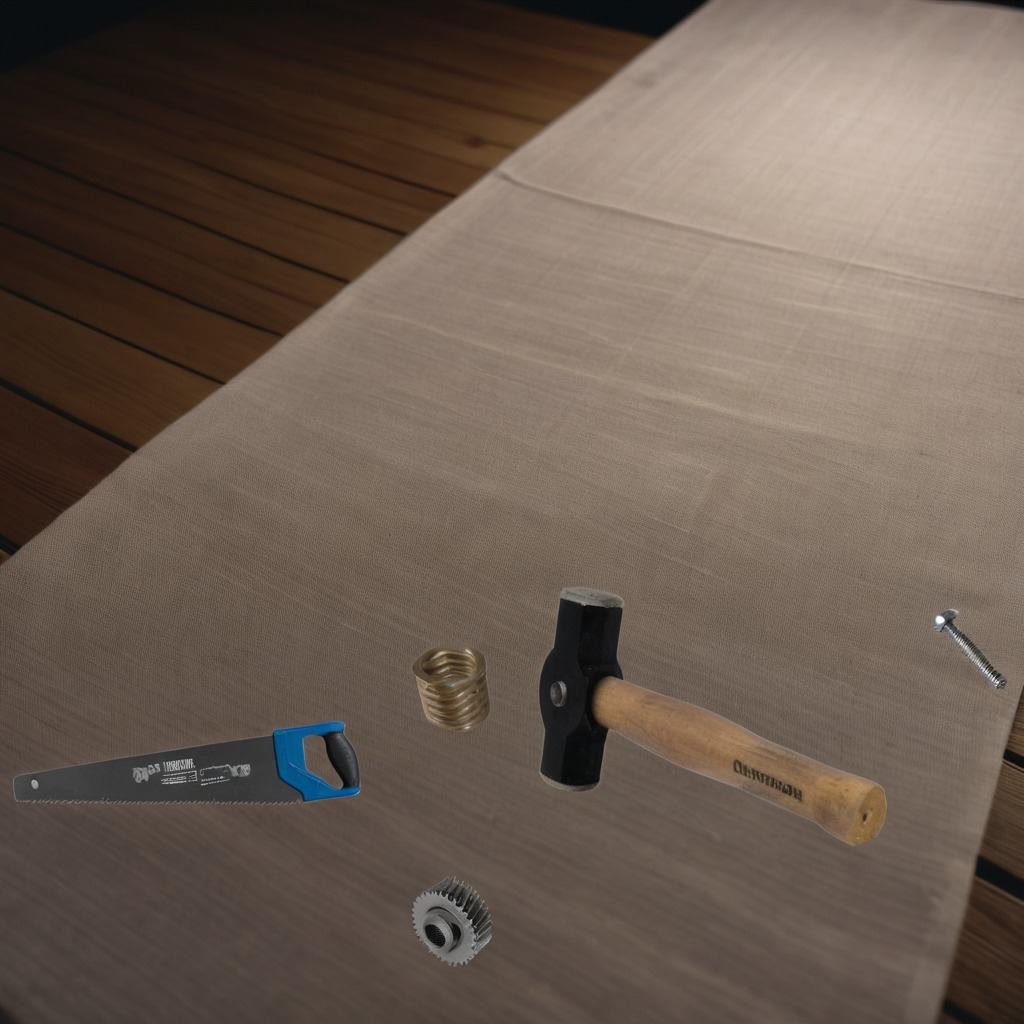
A steel gear with teeth, a hammer, a metal machine screw, a coiled metal spring, and a handheld metal saw are lying on the wooden table.